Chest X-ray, PA view. Patient: 33 years old, sex M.
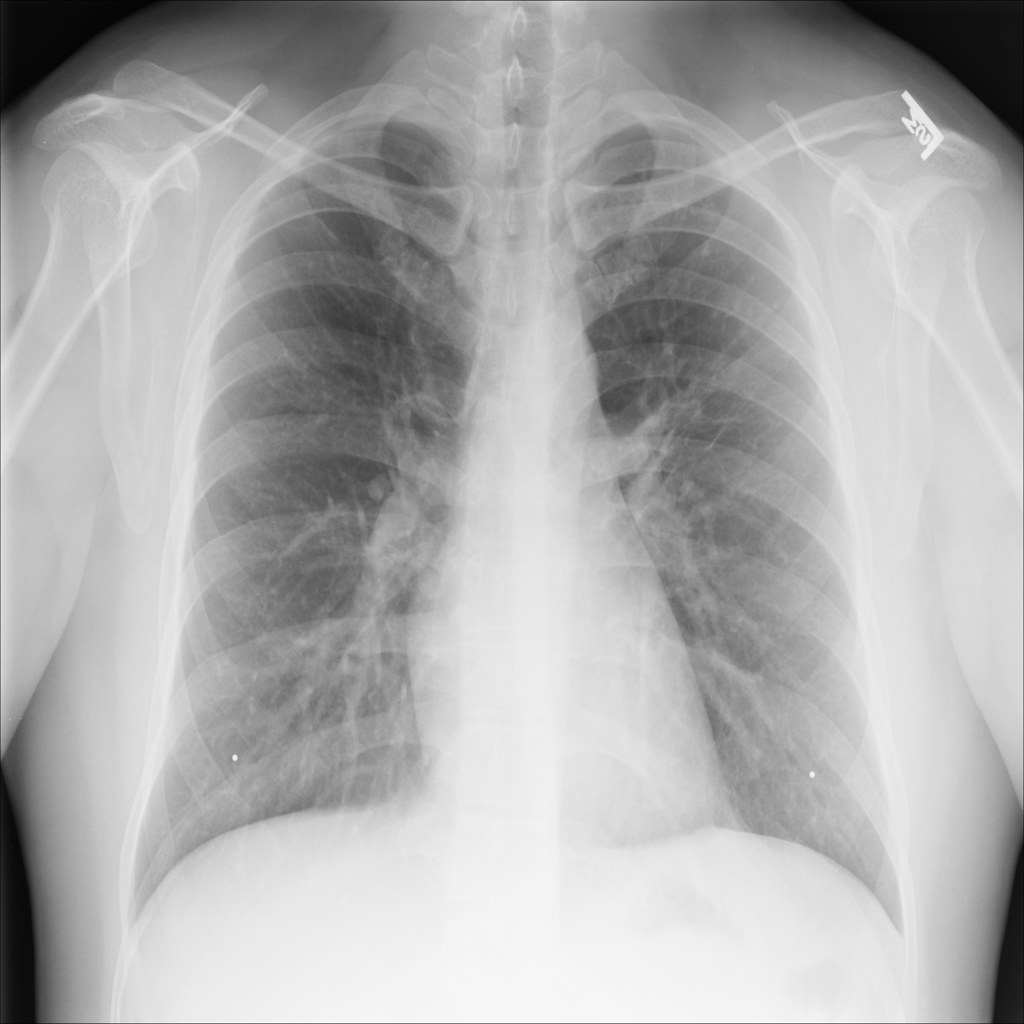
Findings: No Finding